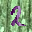
Label: 2